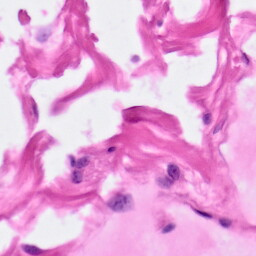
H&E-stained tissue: Pancreatic